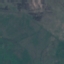
Land use / land cover class: HerbaceousVegetation